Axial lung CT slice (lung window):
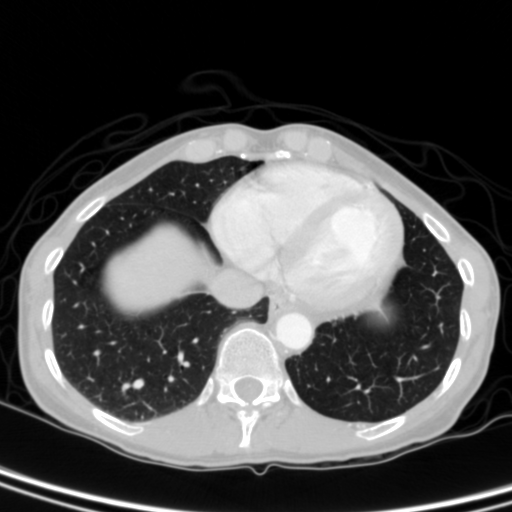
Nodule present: no